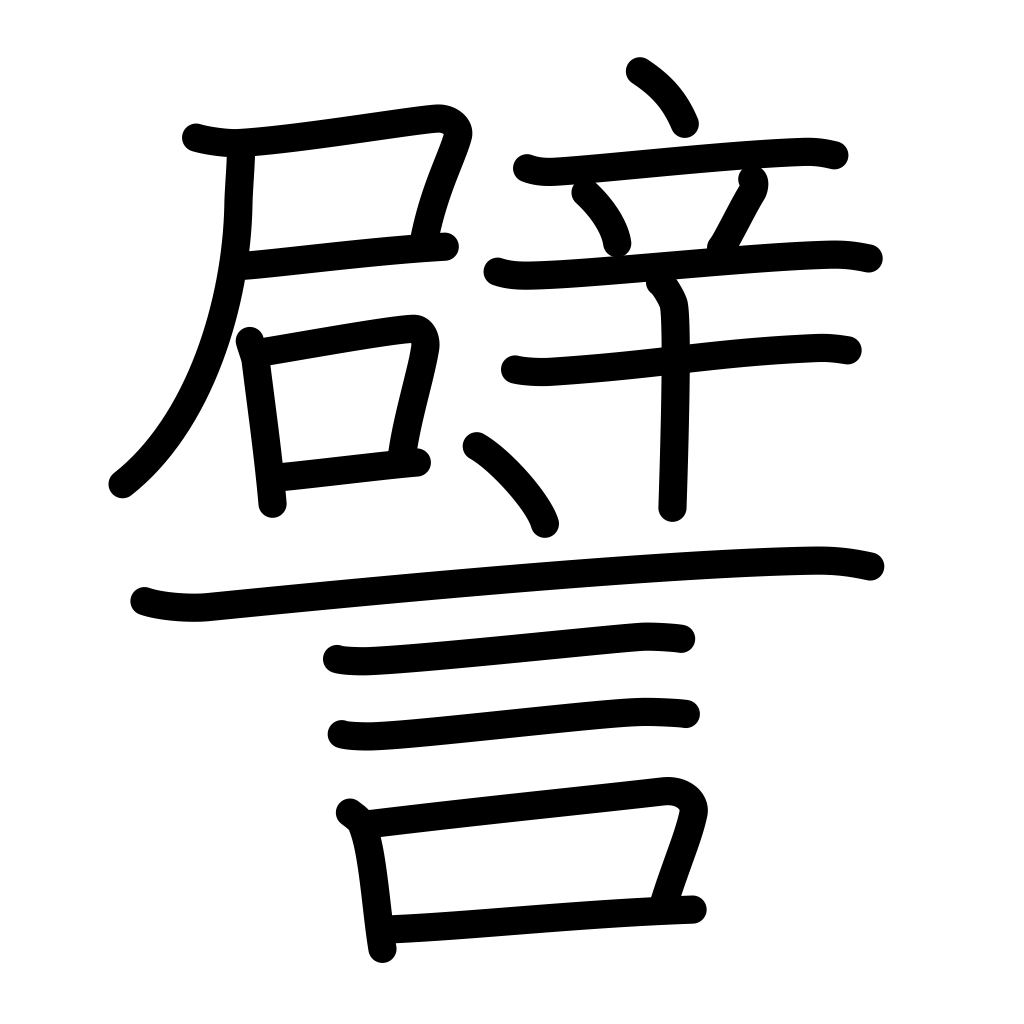
Meaning: illustrate